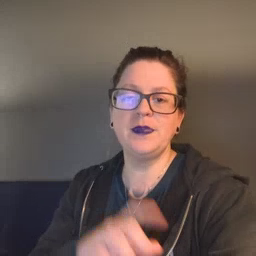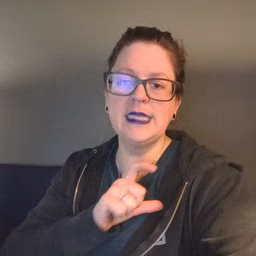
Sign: police